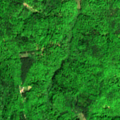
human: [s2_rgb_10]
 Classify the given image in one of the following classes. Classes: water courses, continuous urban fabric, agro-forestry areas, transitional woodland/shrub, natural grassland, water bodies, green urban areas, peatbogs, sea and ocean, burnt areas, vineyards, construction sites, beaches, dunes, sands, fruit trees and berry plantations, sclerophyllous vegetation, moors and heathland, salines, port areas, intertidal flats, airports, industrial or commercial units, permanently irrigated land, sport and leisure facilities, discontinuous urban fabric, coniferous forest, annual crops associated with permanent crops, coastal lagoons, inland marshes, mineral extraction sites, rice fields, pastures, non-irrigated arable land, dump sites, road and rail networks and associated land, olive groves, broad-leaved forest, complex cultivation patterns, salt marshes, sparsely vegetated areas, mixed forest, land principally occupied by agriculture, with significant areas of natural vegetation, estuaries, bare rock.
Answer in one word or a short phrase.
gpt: broad-leaved forest, mixed forest